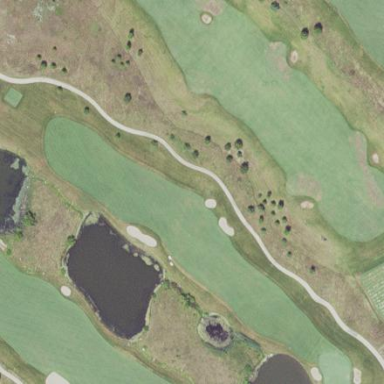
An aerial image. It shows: Rough grassy area used for golf.